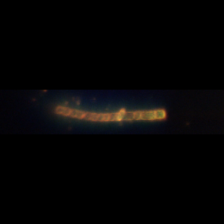
Taxon: Guinardia
Group: Diatoms